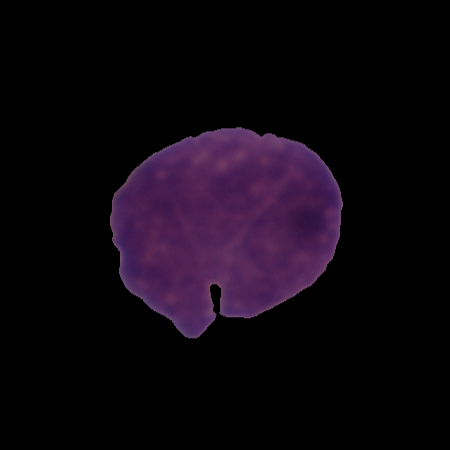
Label: healthy